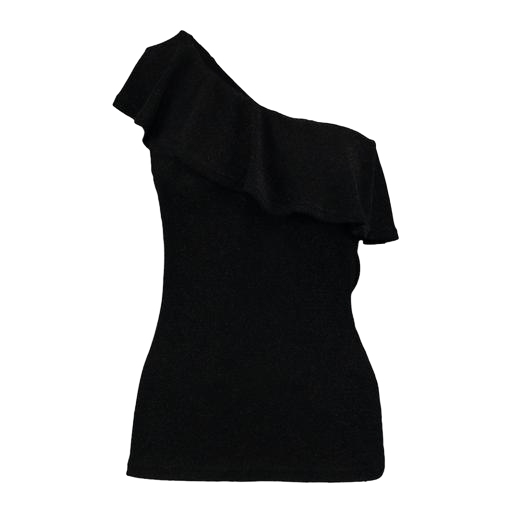
black one-shoulder top, black one-shoulder blouse, black asymmetric ruffle tank top, white background